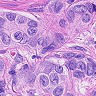
Metastatic tissue present: yes